Aerial crown-view tile of a tropical tree (Barro Colorado Island, Panama), acquired 20250616:
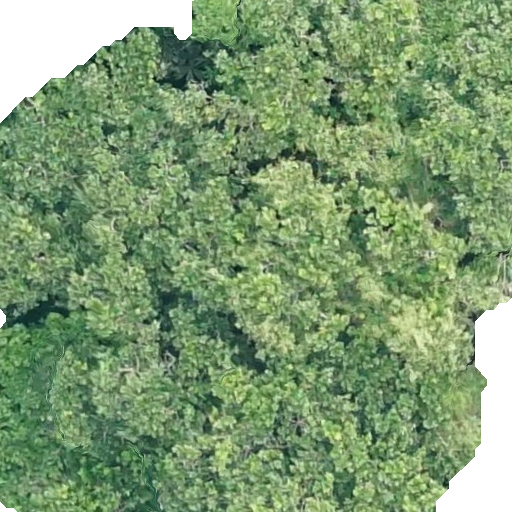
Species: Anacardium excelsum
GBIF accepted scientific name: Anacardium excelsum
Crown area: 422.644 m²